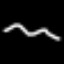
Label: squiggle